Interaction volume radius: 5 \u00c5
Interaction volume height: 40 \u00c5
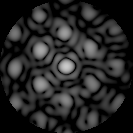
Disorder parameter: 0.3786